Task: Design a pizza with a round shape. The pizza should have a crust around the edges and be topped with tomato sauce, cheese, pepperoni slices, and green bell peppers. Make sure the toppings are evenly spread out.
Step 66:
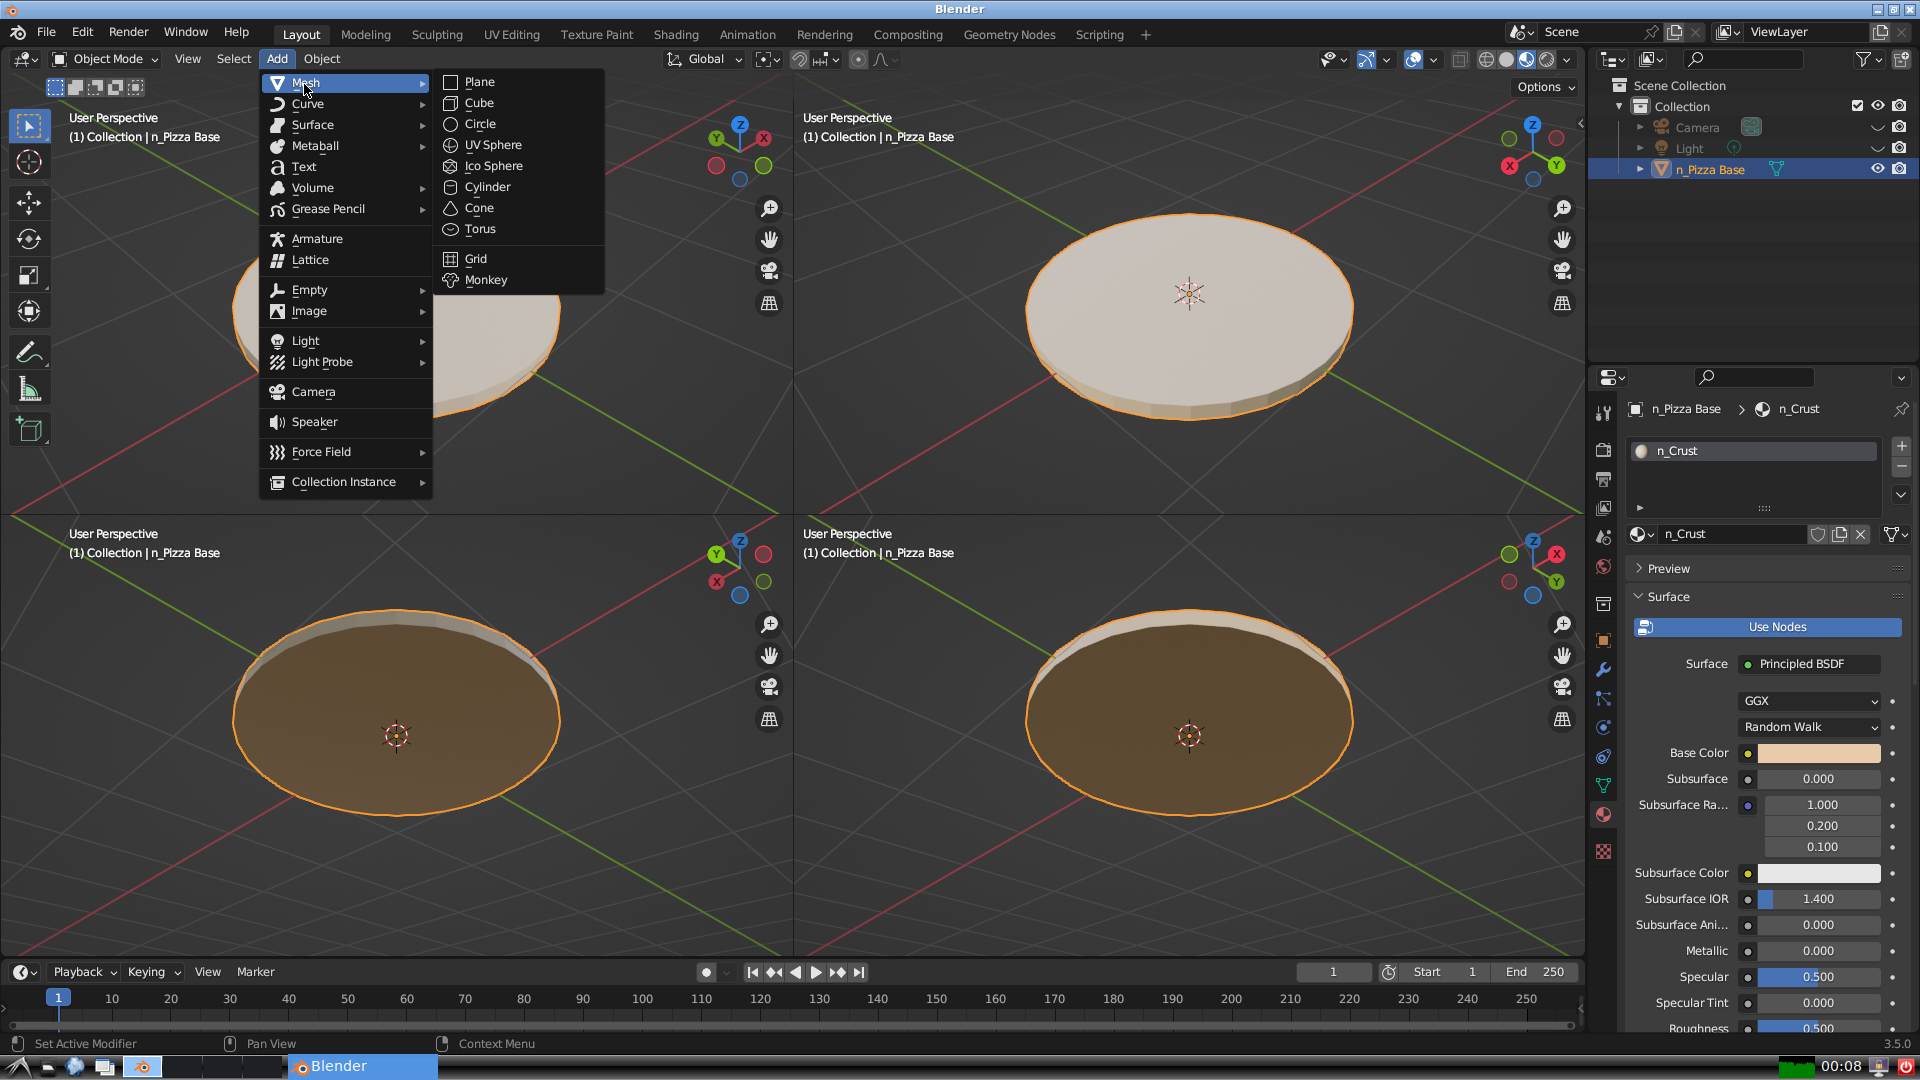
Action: {"mouse_move": [499, 187]}